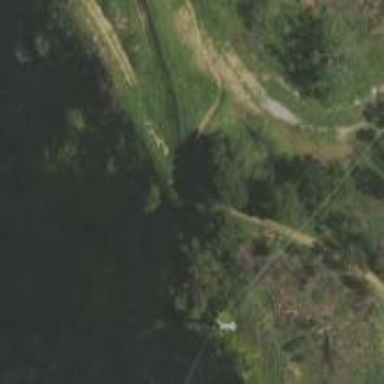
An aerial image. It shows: Path.